Aerial crown-view tile of a tropical tree (Barro Colorado Island, Panama), acquired 20250414:
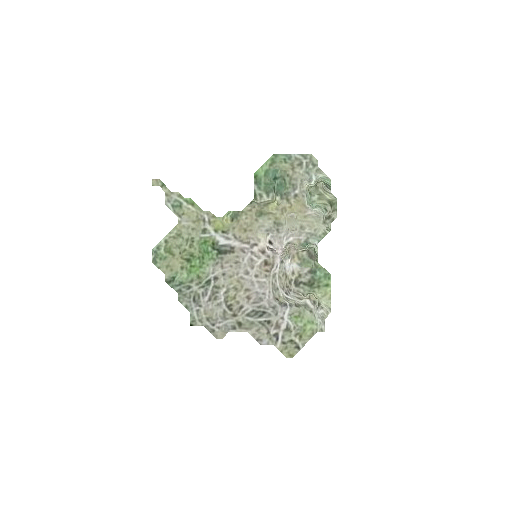
Species: Cordia alliodora
GBIF accepted scientific name: Cordia alliodora
Crown area: 35.474 m²